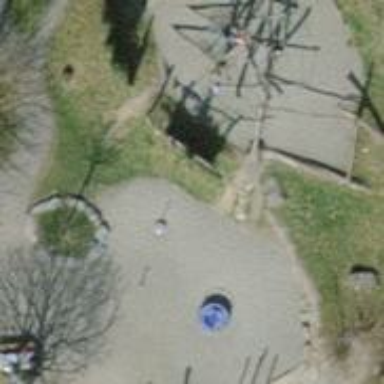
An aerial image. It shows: Playground with spinner.